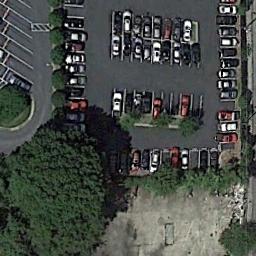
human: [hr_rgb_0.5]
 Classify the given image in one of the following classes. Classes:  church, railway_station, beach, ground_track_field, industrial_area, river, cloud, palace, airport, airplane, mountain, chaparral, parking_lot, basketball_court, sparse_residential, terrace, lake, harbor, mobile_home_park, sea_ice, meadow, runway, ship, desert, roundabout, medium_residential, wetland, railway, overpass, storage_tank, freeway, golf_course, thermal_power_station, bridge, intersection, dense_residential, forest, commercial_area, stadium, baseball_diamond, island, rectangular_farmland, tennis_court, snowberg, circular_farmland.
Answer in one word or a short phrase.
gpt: parking_lot